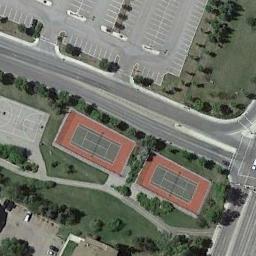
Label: tennis_court